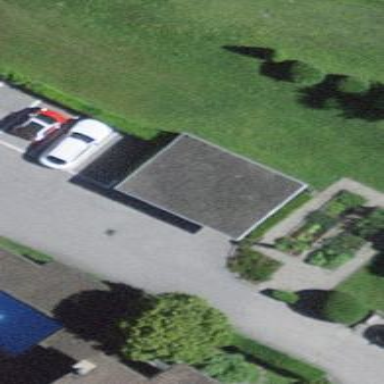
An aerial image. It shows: Building used for garages.